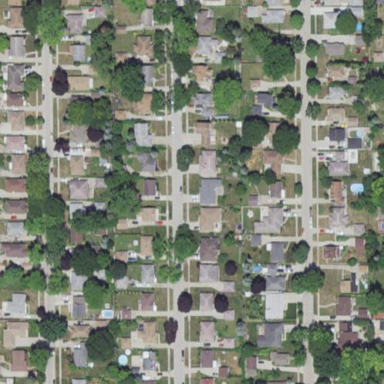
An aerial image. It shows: Single-family residential area.